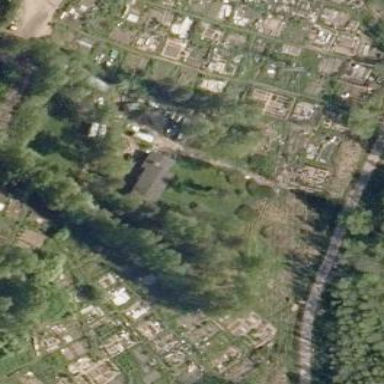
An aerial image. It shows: Allotments area.